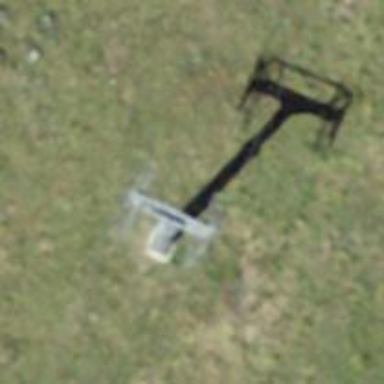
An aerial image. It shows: Pylon used for aerialway.